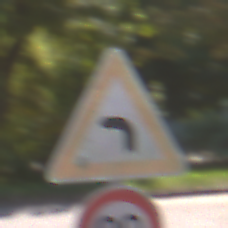
Verkehrszeichen: KurveLinks
Zusatzzeichen unten: Geschwindigkeit90
Umgebung: Outdoor, Urban
Tageszeit: Midday
Wetter: Clear
Licht: Natural
Jahreszeit: NotSpecified
Kontrast: HighContrast